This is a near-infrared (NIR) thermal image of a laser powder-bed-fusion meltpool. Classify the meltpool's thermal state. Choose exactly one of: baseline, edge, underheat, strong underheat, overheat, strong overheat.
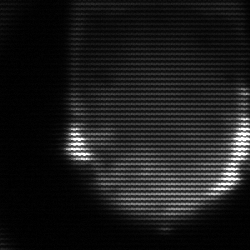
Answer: edge